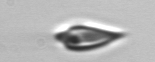
Label: Oxytoxum